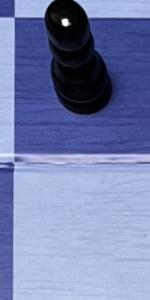
Label: Empty